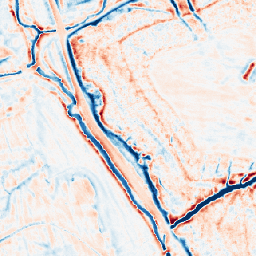
Category: edge_preserving
Decomposition family: bilateral
Decomposition parameters: d: 15
sigma_color: 150
sigma_space: 50
Upsampling method: area
Upsampling parameters: scale: 4
Upsampling scale: 4